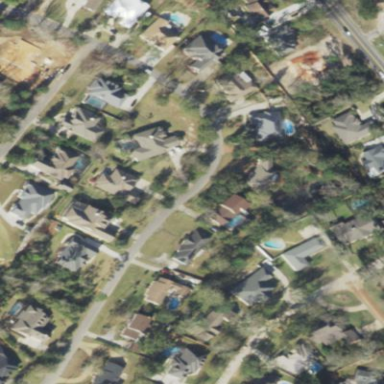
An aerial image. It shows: Residential area consisting of single-family homes.